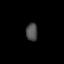
Tissue: lung
Cell type: Fibroblasts
Senescence score: 0.6279
Nuclear area (px): 200
Mean DAPI intensity: 78.875